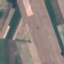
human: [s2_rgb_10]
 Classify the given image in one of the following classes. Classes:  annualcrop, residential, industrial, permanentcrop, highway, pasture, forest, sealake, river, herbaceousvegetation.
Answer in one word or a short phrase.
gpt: AnnualCrop